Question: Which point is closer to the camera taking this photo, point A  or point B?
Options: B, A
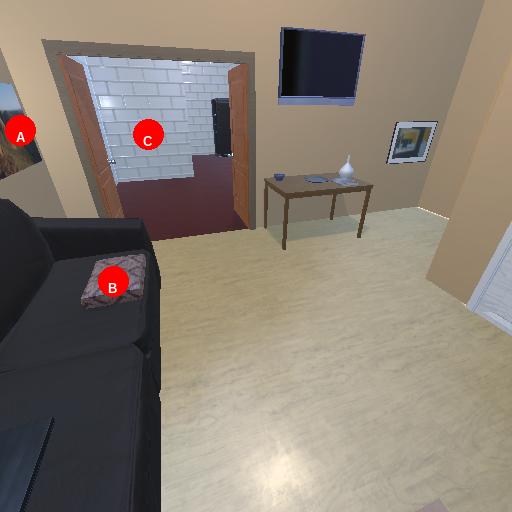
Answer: B